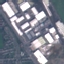
Label: Industrial